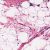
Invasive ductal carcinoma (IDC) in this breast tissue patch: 0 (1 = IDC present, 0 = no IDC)